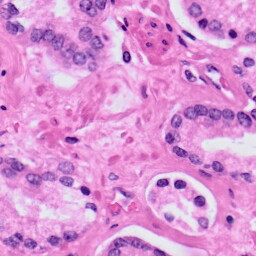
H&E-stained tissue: Prostate